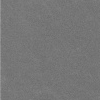
Atmospheric dust classification: dusty